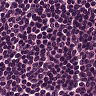
Metastatic tissue present: no